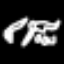
Label: pants